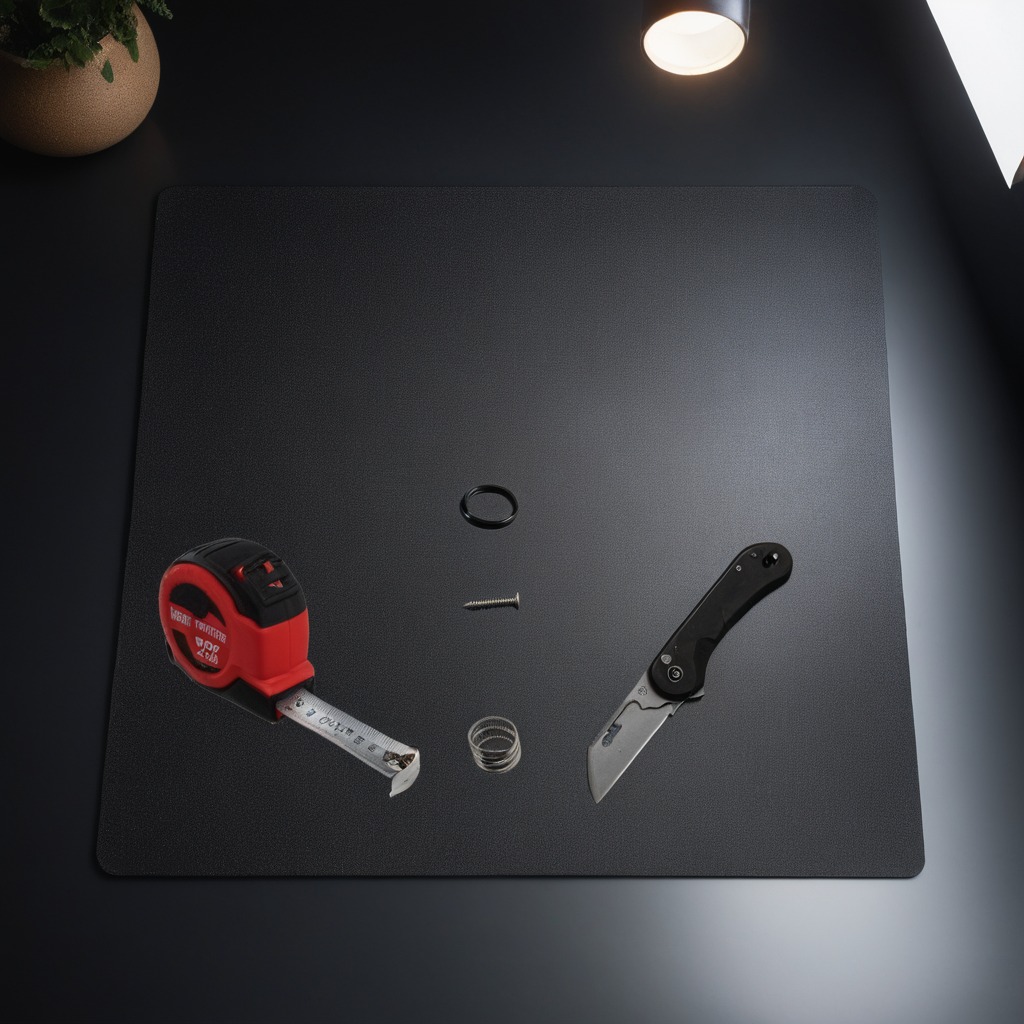
A rubber Oring, a utility knife, a measuring tape, a metal machine screw, and a coiled metal spring are lying on a clean granite tabletop.